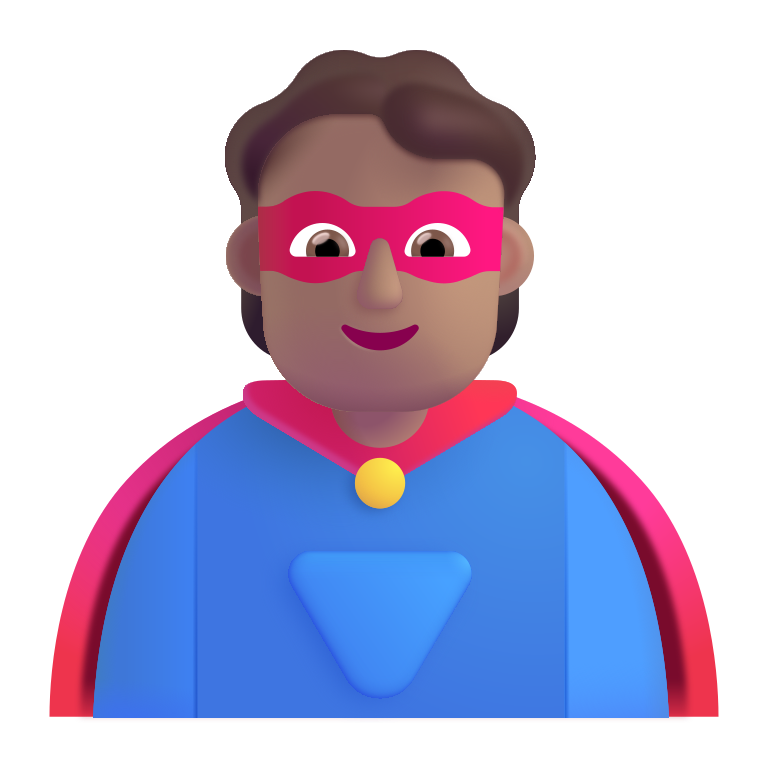
person superhero color